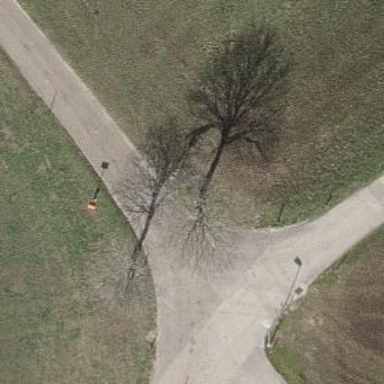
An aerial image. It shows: Broadleaved tree with lush foliage.